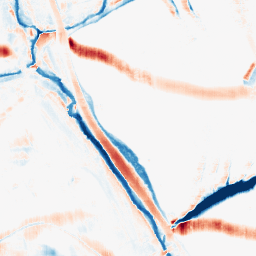
Category: morphological
Decomposition family: morphological_rect
Decomposition parameters: operation: average
width: 10
height: 20
Upsampling method: bicubic
Upsampling parameters: scale: 2
Upsampling scale: 2